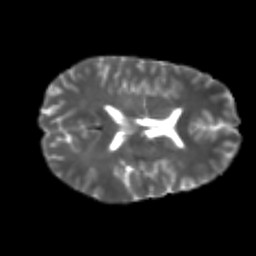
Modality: T2w
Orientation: axial
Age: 26
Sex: male
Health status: healthy
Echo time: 0.074 s